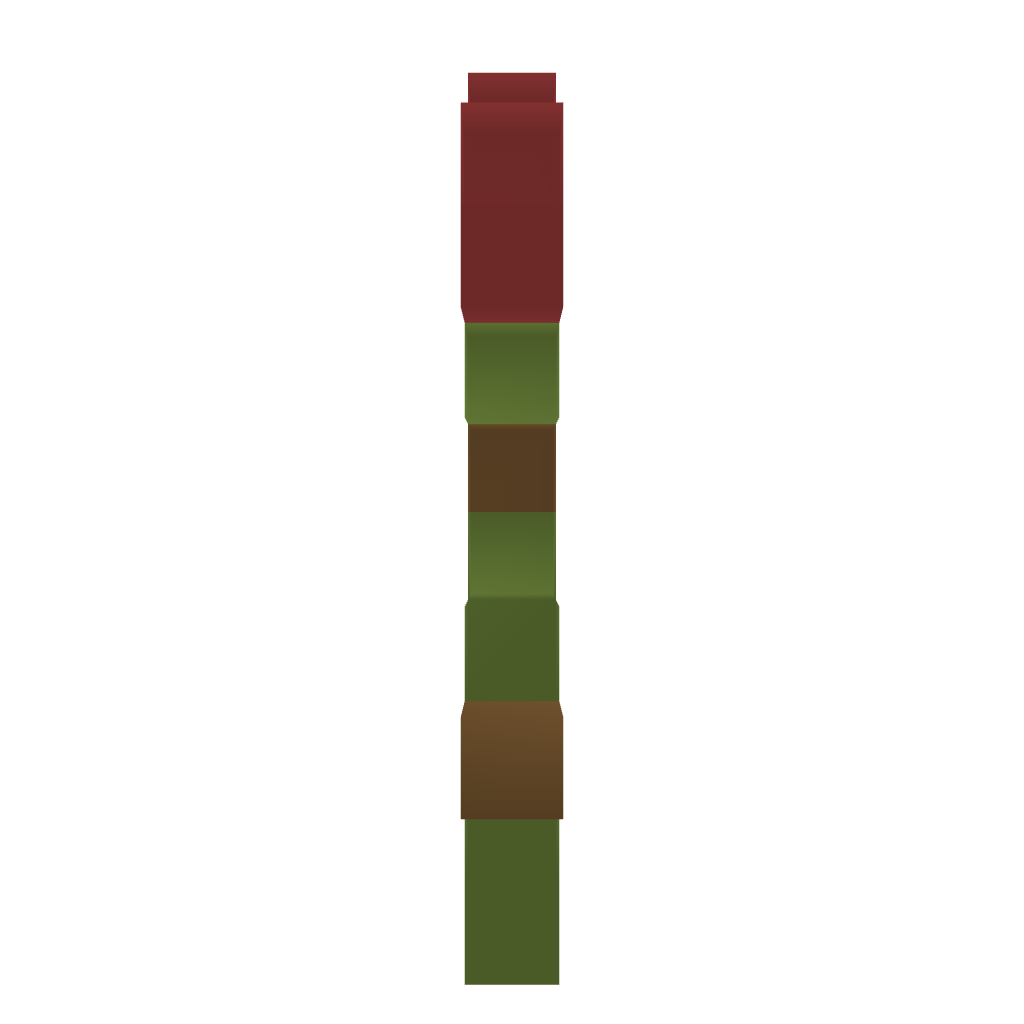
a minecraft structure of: Giant Rose bad low quality